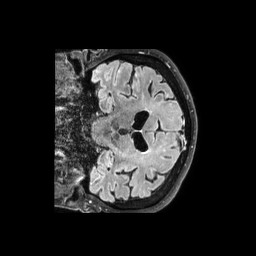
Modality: FLAIR
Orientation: coronal
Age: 71
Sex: male
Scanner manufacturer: philips
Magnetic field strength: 3 T
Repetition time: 4.8 s
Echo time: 0.34 s